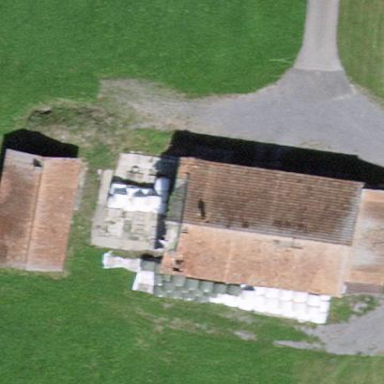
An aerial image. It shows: Rural barn.